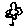
Label: flower